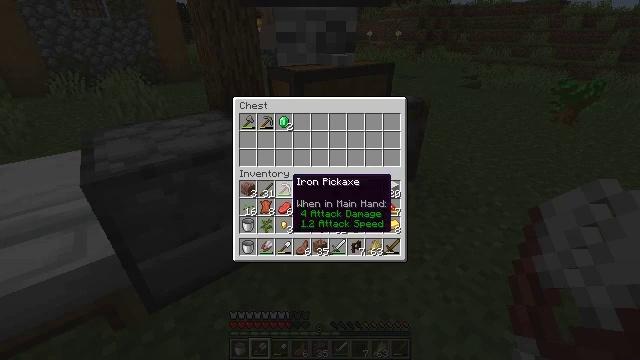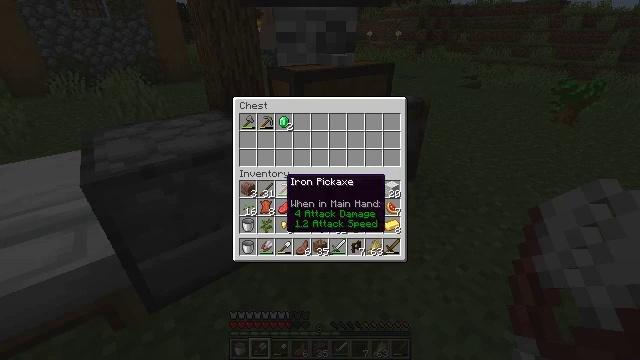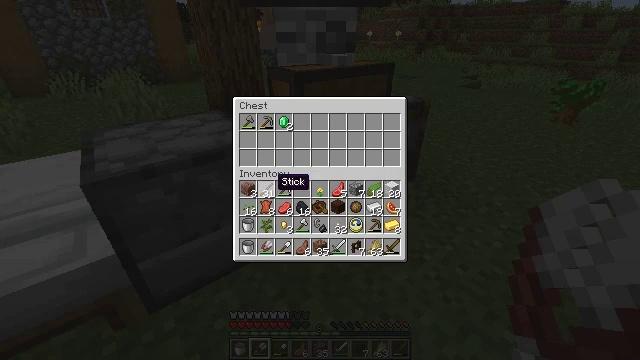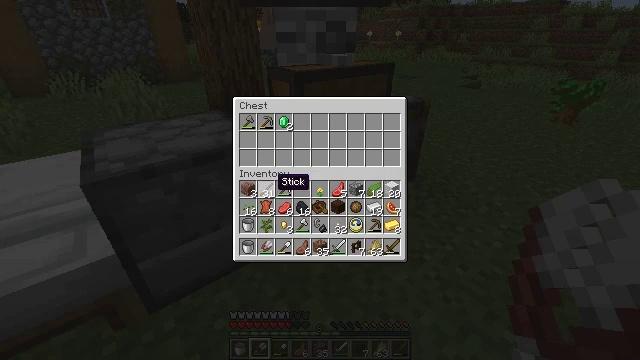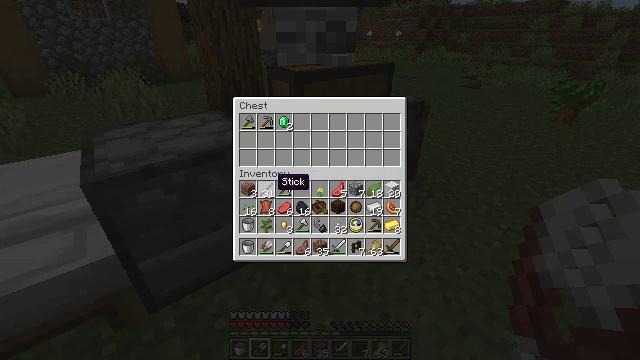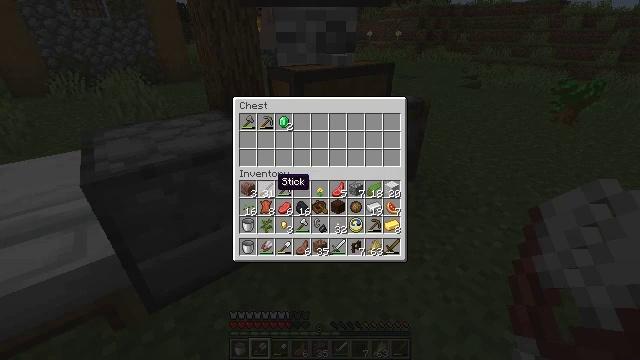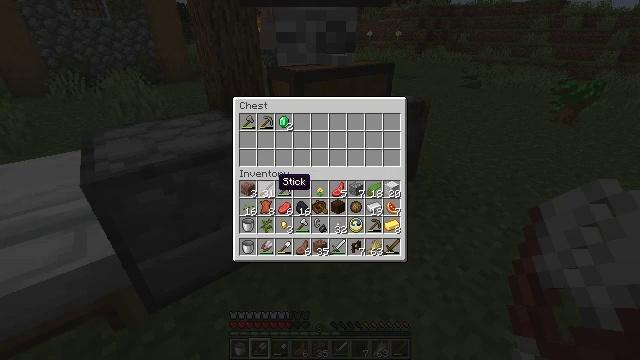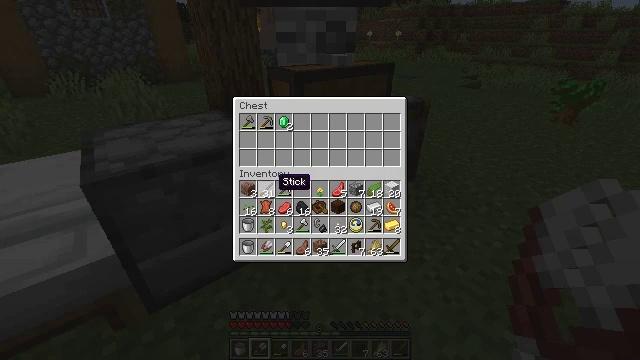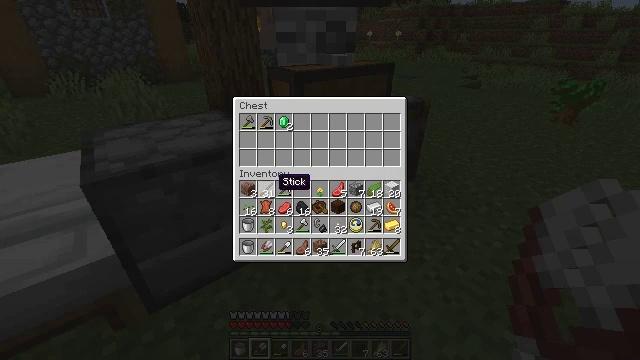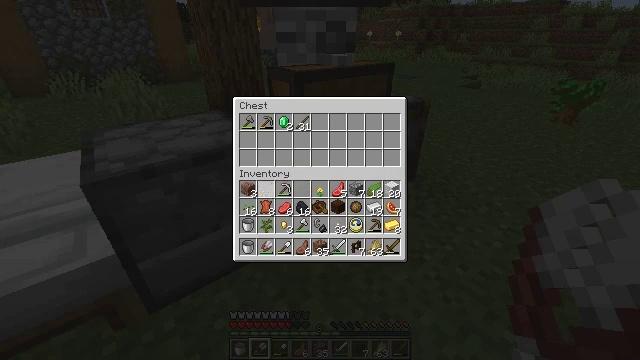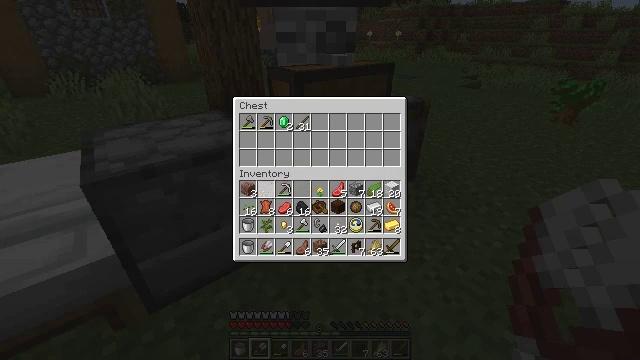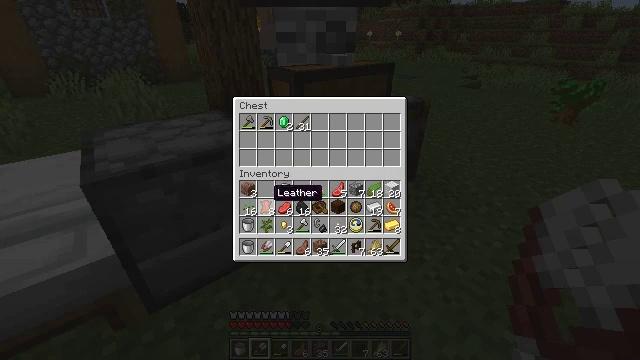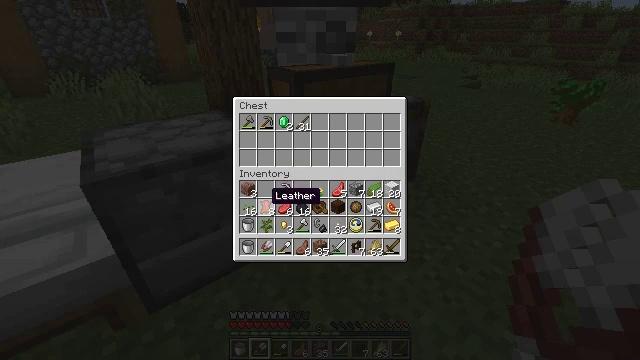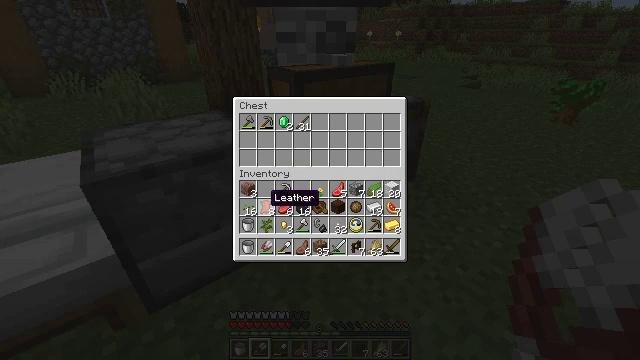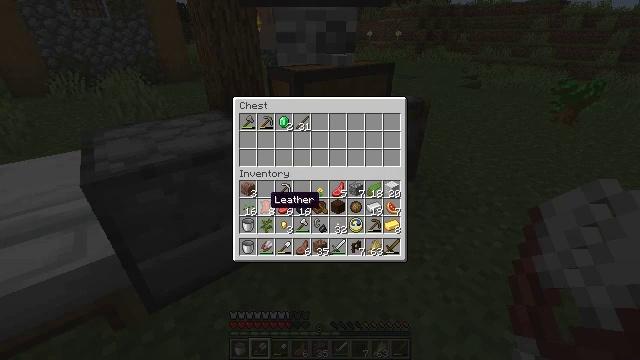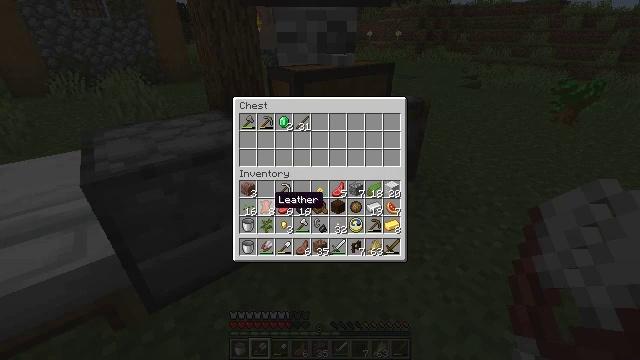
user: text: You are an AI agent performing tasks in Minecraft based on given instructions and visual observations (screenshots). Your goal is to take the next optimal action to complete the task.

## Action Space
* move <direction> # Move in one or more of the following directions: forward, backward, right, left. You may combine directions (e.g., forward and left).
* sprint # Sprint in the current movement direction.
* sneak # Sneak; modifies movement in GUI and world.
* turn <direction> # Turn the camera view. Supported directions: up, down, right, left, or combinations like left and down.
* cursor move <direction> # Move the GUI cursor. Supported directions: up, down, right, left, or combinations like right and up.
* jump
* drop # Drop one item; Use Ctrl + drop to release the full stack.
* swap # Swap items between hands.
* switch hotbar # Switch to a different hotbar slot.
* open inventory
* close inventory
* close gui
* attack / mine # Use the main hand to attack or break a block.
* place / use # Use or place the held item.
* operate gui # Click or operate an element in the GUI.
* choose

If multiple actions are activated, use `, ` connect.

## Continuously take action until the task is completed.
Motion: motion action
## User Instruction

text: Craft a white carpet.
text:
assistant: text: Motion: sneak
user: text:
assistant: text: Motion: sneak, turn left
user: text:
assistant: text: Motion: sneak
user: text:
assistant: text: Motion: sneak
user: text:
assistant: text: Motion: sneak
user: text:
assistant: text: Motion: sneak
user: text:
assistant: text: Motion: sneak
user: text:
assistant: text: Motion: sneak
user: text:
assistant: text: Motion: sneak, attack / mine
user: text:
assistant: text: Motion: sneak, attack / mine
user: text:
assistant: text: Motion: sneak
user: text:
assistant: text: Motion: sneak
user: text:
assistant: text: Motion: sneak
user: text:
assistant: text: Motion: sneak
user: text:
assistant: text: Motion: sneak
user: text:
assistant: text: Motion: sneak
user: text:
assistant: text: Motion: sneak
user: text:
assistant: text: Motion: sneak
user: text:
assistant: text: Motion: sneak, attack / mine
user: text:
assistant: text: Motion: sneak, attack / mine
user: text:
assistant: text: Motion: sneak
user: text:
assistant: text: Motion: sneak
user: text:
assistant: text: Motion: sneak
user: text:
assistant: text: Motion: sneak
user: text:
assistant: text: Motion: sneak, attack / mine
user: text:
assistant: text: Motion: sneak, attack / mine
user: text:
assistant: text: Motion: sneak, turn left, attack / mine
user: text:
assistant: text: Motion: sneak
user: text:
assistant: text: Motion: sneak
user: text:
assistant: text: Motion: sneak